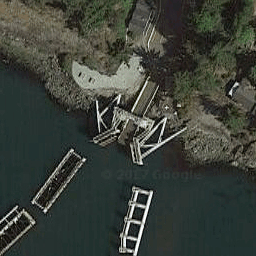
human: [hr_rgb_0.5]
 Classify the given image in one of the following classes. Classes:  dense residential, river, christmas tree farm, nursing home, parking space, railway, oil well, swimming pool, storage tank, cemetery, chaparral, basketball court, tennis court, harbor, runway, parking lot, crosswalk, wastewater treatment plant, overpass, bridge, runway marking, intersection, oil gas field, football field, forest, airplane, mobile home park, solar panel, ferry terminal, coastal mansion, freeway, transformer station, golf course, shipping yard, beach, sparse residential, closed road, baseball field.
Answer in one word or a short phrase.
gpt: ferry terminal